Question: Considering the data.frame "dfc":
'''
dfc <- structure(list(lag = c(-5L, -4L, -3L, -2L, -1L, 0L, 1L, 2L, 3L,
4L, 5L, -5L, -4L, -3L, -2L, -1L, 0L, 1L, 2L, 3L, 4L, 5L), variable = structure(c(1L, 1L, 1L, 1L, 1L, 1L, 1L, 1L, 1L, 1L, 1L, 2L, 2L, 2L, 2L, 2L, 2L, 2L, 2L, 2L, 2L, 2L), .Label = c("var1", "var2"), class = "factor"),
value = c(1, 2, 3, 4, 5, 6, 7, 8, 9, 10, 11, 0.6, 1.2, 1.8,
2.4, 3, 3.6, 4.2, 4.8, 5.4, 6, 6.6), size = c(2, 2, 2, 2,
2, 2, 2, 2, 2, 2, 2, 1, 1, 1, 1, 1, 1, 1, 1, 1, 1, 1)), .Names = c("lag",
"variable", "value", "size"), row.names = c(NA, -22L), class = "data.frame")
'''
Which looks like:
'''
head(dfc)
lag variable value size
1 -5 var1 1 2
2 -4 var1 2 2
3 -3 var1 3 2
4 -2 var1 4 2
5 -1 var1 5 2
6 0 var1 6 2
'''
I would like to plot "value" against "lag" with different line styles (depending on "variable) and widths (depending on "size"). I achieved with this piece of code:
'''
ggplot(dfc) +
geom_line(aes(x = lag, y = value, linetype = variable, size = size)) +
scale_size(range=c(1, 2), guide=FALSE) +
scale_linetype_manual(values = 1:2, labels = c("Name of var1 ", "Name of var2")) +
theme(legend.title = element_blank(), legend.position = "bottom",
legend.direction = "horizontal")
'''
Giving this plot:

But I cannot figure out how, at the same, to change the size of the line inside the legend, accordingly, and to keep the renaming.
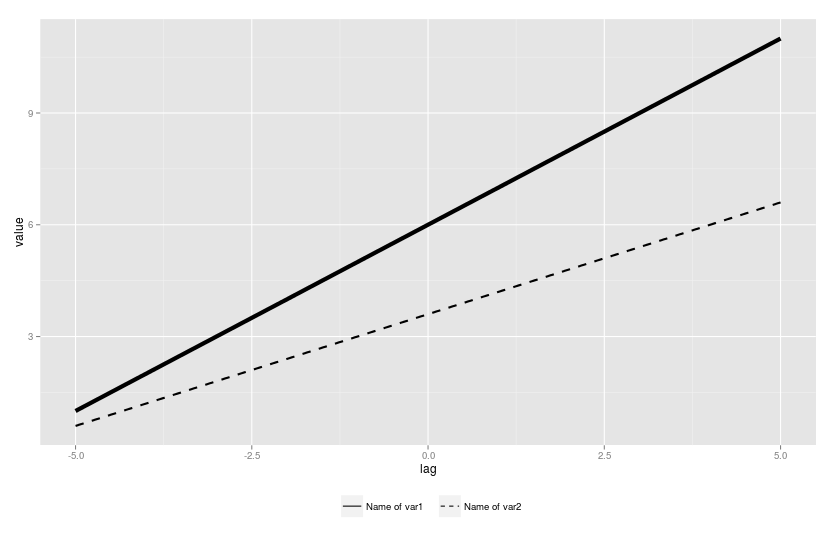
Answer: '''
z <- ggplot(dfc) +
geom_line(aes(x = lag, y = value, linetype = variable, size = size)) +
scale_size(range=c(1, 2), guide=FALSE)
z <- z + theme(legend.key.width = unit(5,"cm"))
z <- z + guides(linetype = guide_legend(override.aes = list(size = 2)))
z
'''
I have added the 'guides()' function to my previous answer.
After increasing the width of the 'legend.key.width', size of the lines in the legend can be changed by using the 'override.aes' parameter and assigning it to the 'linetype' variable.

This can be other way than what @cogitovita proposed.